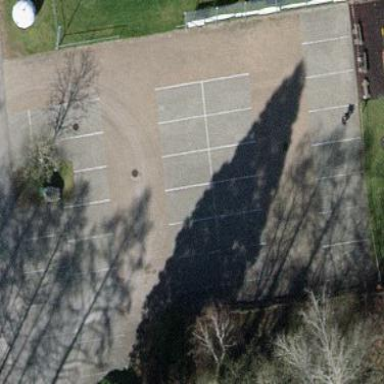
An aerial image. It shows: Parking area with surface.